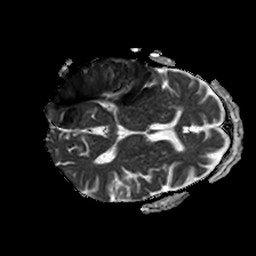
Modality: ADC
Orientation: axial
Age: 79
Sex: male
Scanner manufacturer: philips
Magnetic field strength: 1.5 T
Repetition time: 3.267 s
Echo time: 0.06922 s